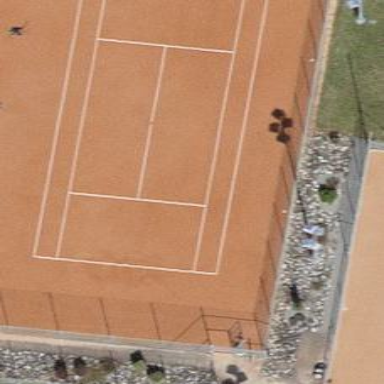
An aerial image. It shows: Tennis court in leisure pitch.